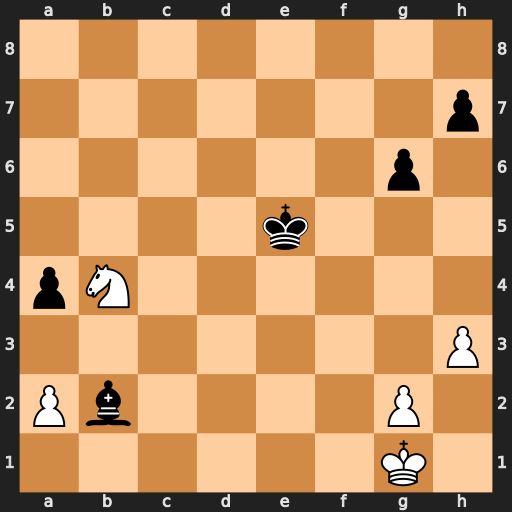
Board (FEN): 8/7p/6p1/4k3/pN6/7P/Pb4P1/6K1
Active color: w
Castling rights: -
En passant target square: -
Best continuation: Nd3+ Kd4 Nxb2